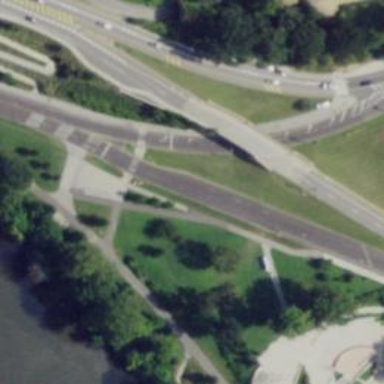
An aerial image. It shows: Asphalt cycleway with marked crossing.